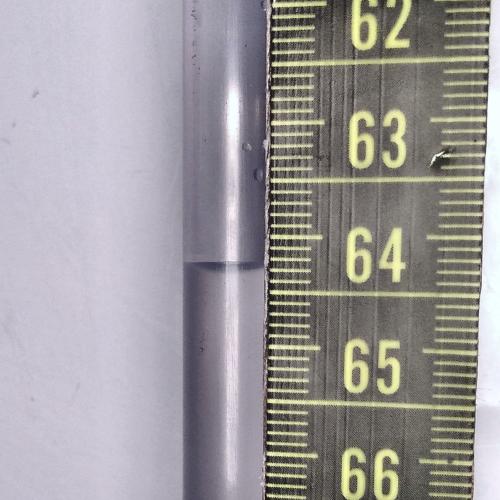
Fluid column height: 64.3 cm